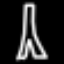
Label: The Eiffel Tower